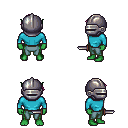
a pixel art fantasy rpg character, male body template, orc, green skin, teal long-sleeve shirt, teal pants, pink long mohawk hairstyle, metal helm, dagger, four views (front, back, left, right), 2x2 character sprite sheet, small pixel art, hard edges, no anti-aliasing